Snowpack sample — Snodgrass Mountain, Crested Butte, Colorado (2/4/25, 12:06 PM MST)
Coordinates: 38.923, -106.968
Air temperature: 35 °F
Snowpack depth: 80 cm
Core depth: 60 cm
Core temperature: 32 °F
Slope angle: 14°, slope face: 78°
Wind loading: low
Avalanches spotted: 0
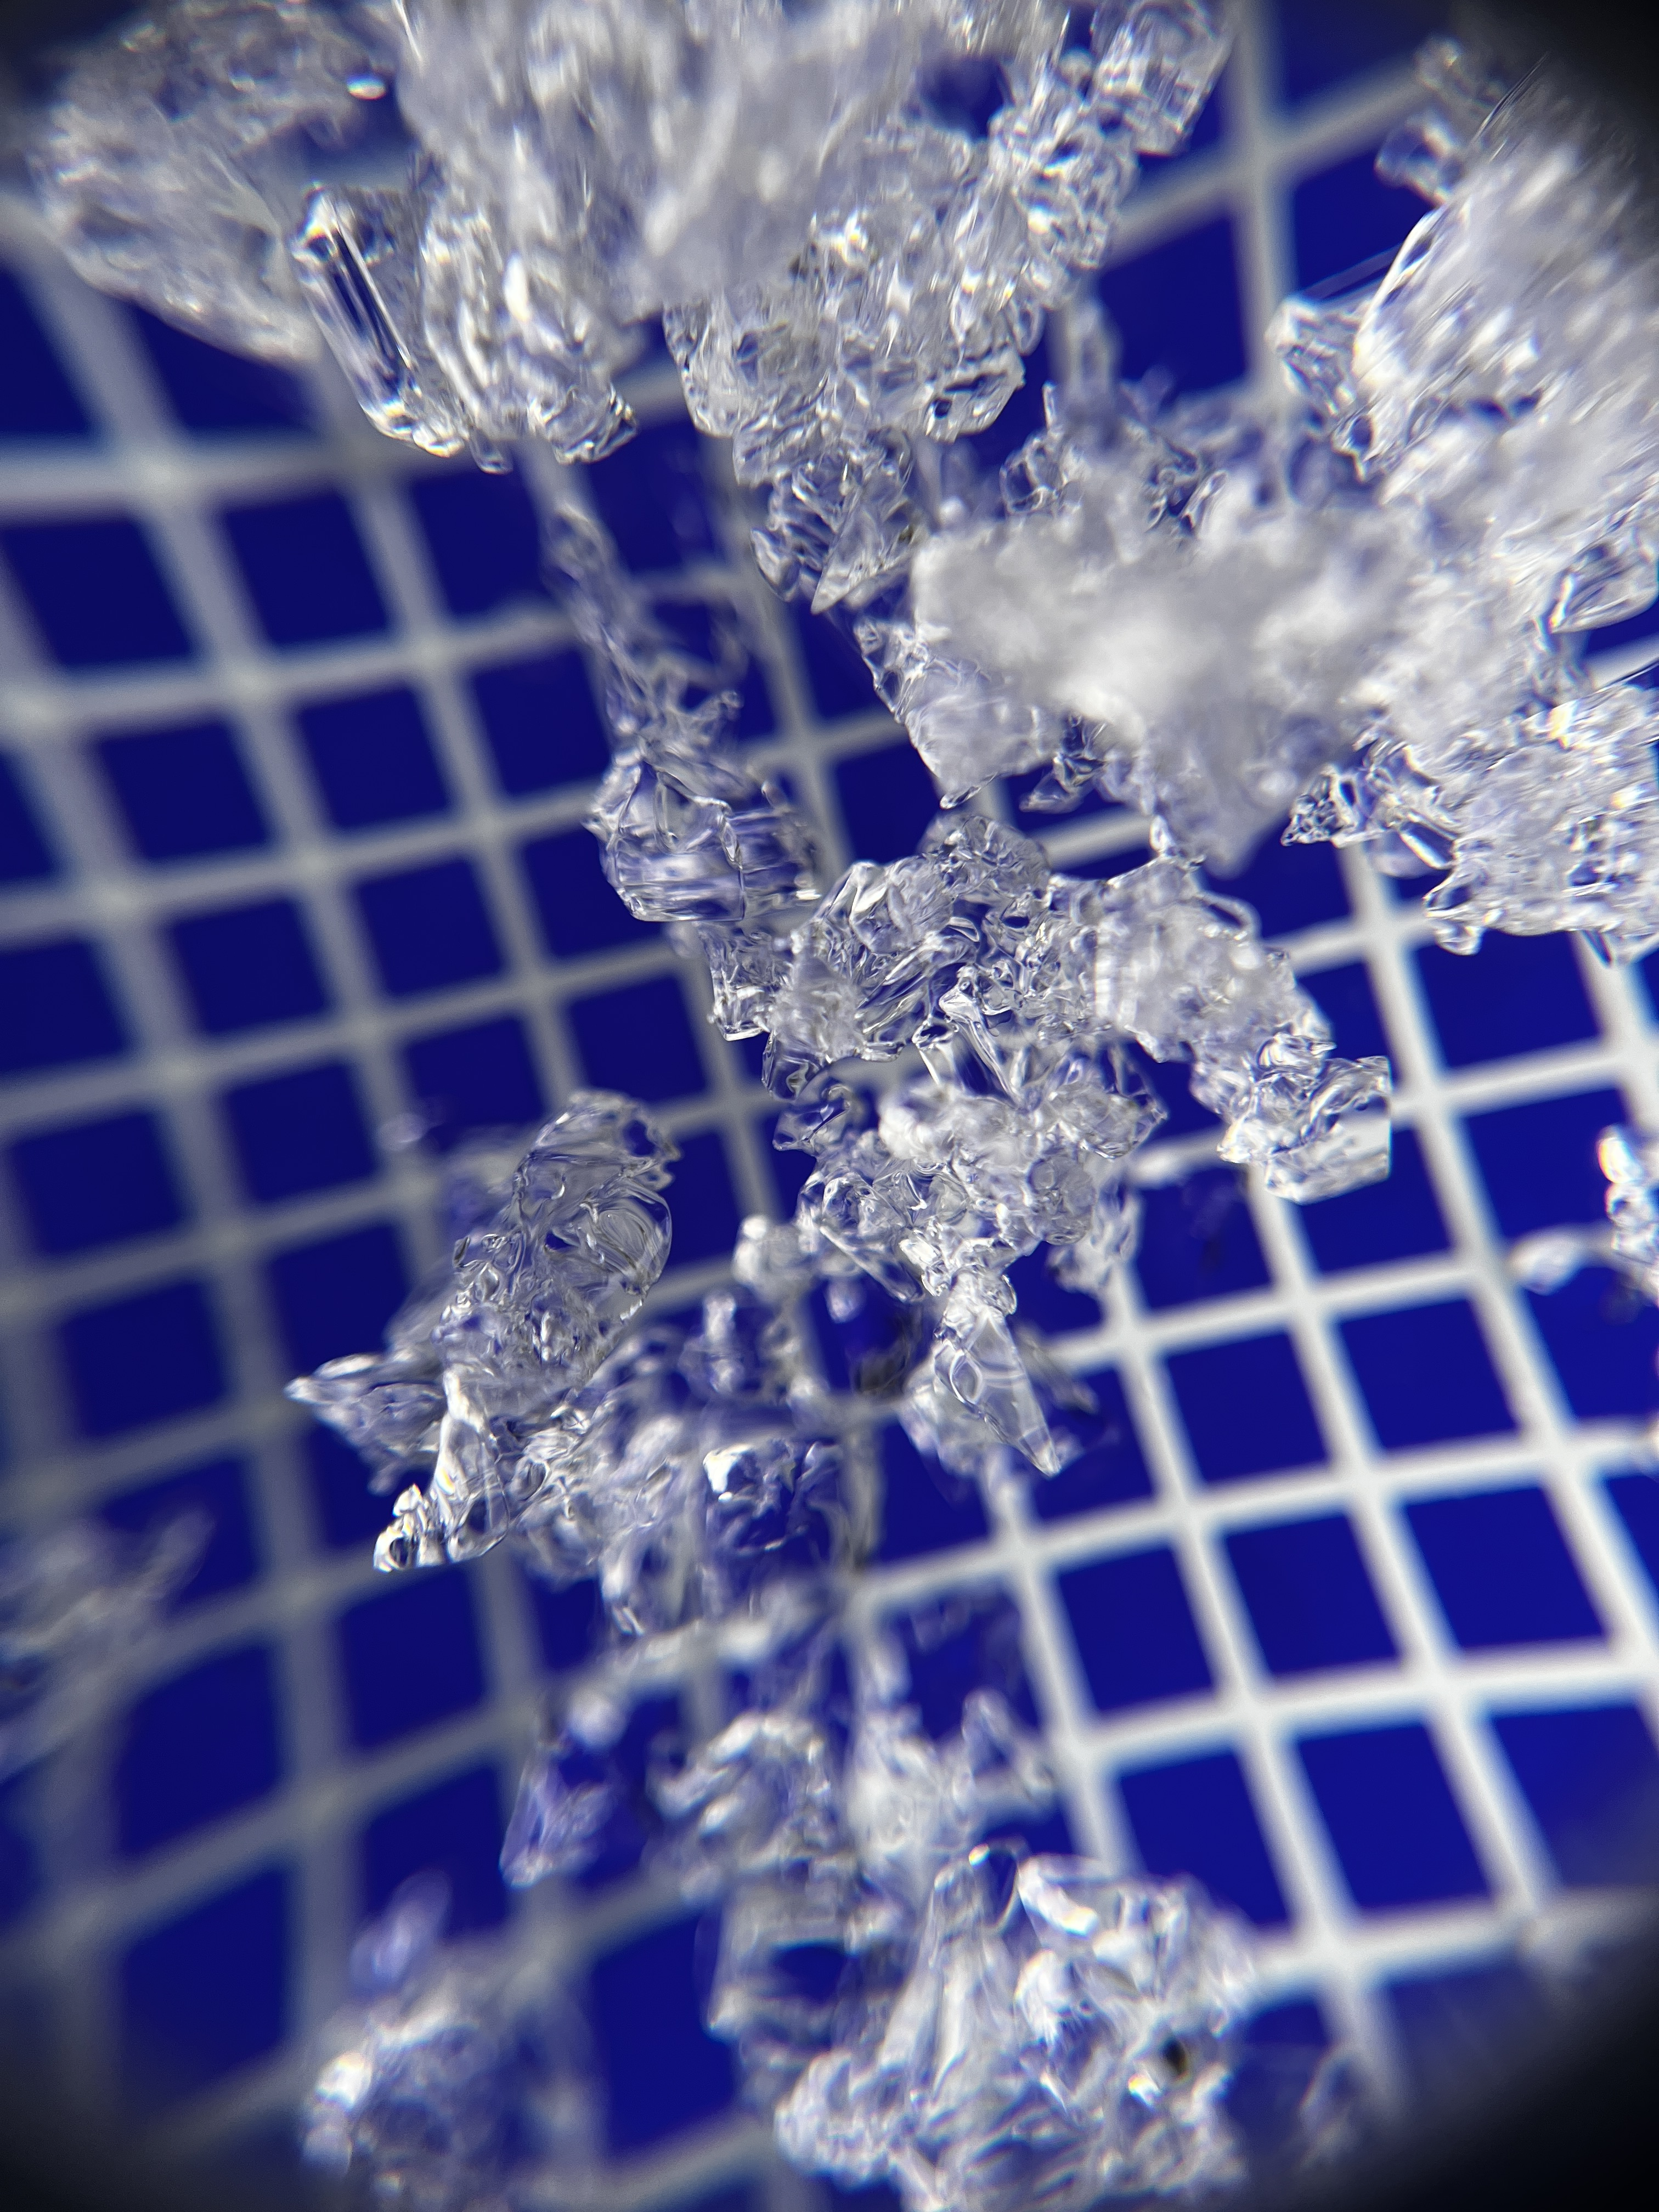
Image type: magnified_profile
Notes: No avalanches nearby, unusually warm weather for the last month reported by residents, Collected 25 yards from treeline